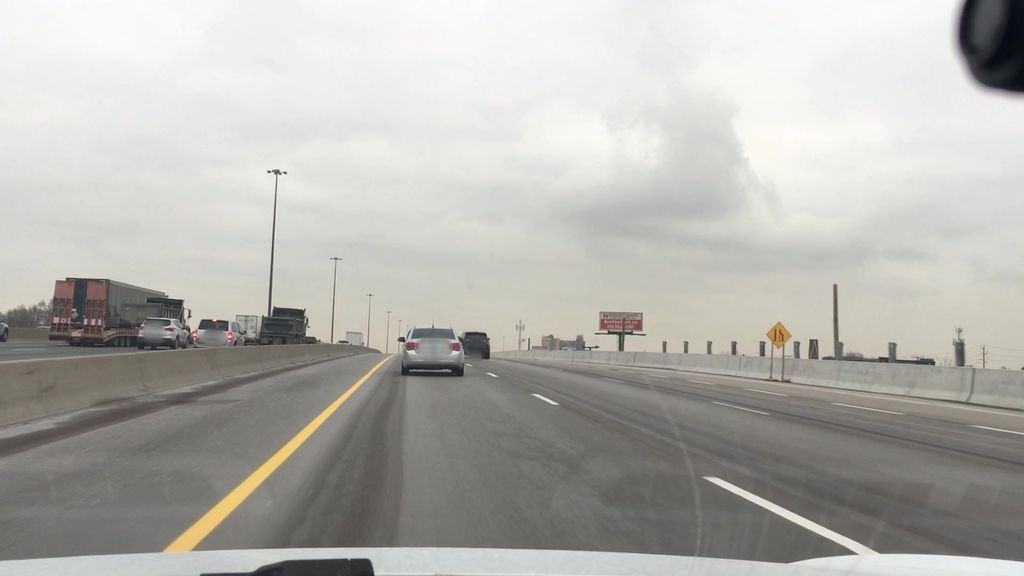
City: toronto